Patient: sex M, age 72
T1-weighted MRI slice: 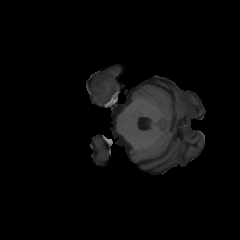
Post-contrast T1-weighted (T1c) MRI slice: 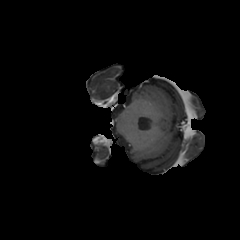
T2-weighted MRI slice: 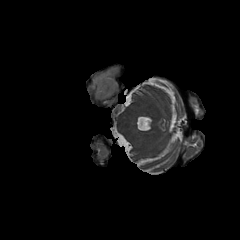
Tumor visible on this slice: yes
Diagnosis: Glioblastoma, IDH-wildtype
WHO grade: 4